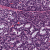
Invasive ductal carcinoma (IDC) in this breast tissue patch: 1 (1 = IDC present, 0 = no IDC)